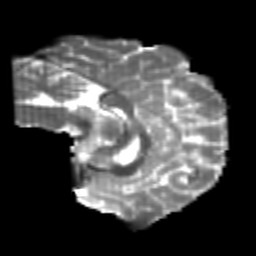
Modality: T2w
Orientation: sagittal
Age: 21
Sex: male
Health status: healthy
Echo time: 0.074 s